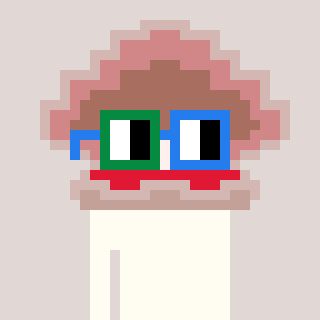
a pixel art character with square green and blue glasses, a oyster-shaped head and a grayscale-colored body on a warm background